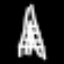
Label: The Eiffel Tower